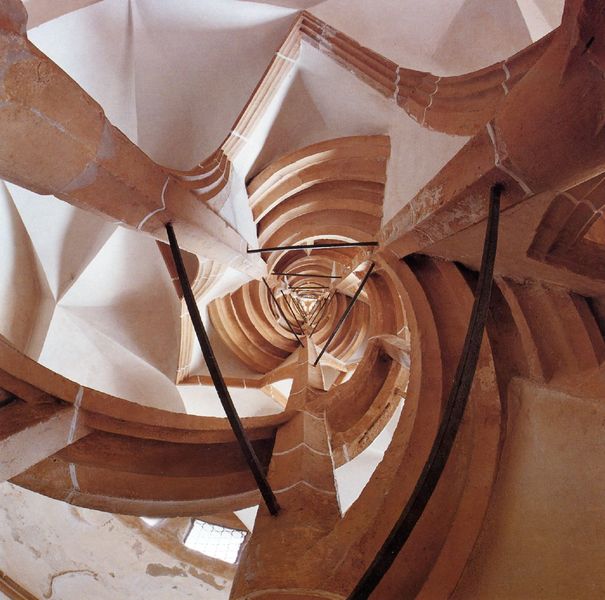
Titel: Schnitt durch den großen Wendelstein der Albrechtsburg in Meissen
Standort: Meissen (EU - D - Sachsen)
Schlagwörter: säule, rot, rund, backstein, treppe, geländer, stufe, stufen, eisen, gewölbe, untersicht, treppenhaus, schnecke, spirale, formziegel